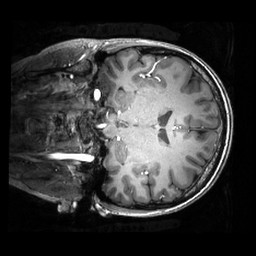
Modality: T1w
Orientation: coronal
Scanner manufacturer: philips
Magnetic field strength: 7 T
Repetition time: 0.008 s
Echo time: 0.001974 s